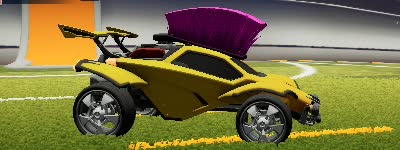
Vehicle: octane